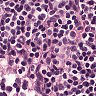
Metastatic tissue present: no